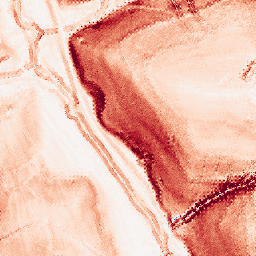
Category: morphological
Decomposition family: morphological_gradient
Decomposition parameters: size: 3
shape: disk
Upsampling method: regularized
Upsampling parameters: scale: 2
lambda_reg: 0.1
Upsampling scale: 2